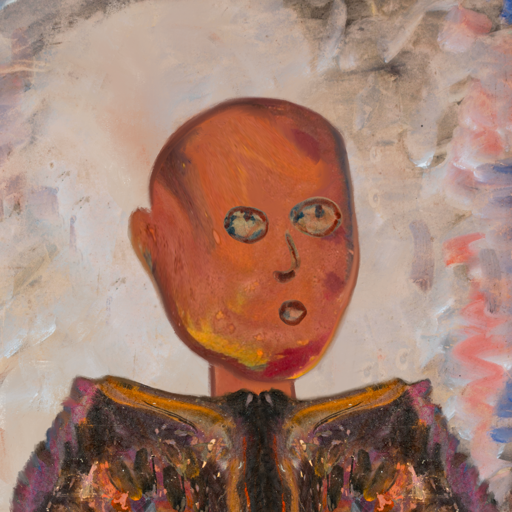
Background: Roy_Bahadur, Head And Neck Side: Mother_And_Son_Son, Face Side: Orphan, Bust: Gypsy_Queen, Hair Side: Blank, Head Accessory: Blank, Second Necklace: Blank, Necklace: Blank, Baby: Blank